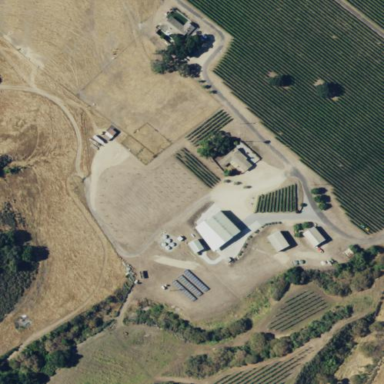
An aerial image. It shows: Farm area.